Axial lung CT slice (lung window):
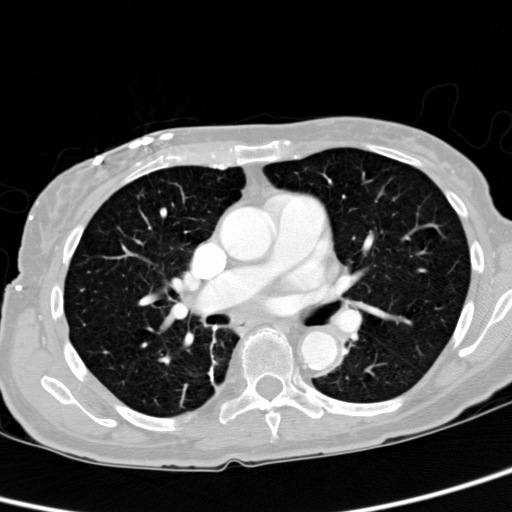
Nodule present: no